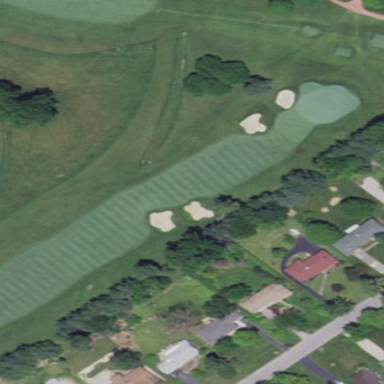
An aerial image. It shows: Golf fairway in the image.